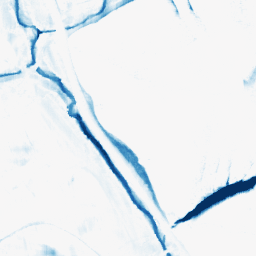
Category: morphological
Decomposition family: morphological_rect
Decomposition parameters: operation: closing
width: 10
height: 20
Upsampling method: regularized
Upsampling parameters: scale: 4
lambda_reg: 0.01
Upsampling scale: 4